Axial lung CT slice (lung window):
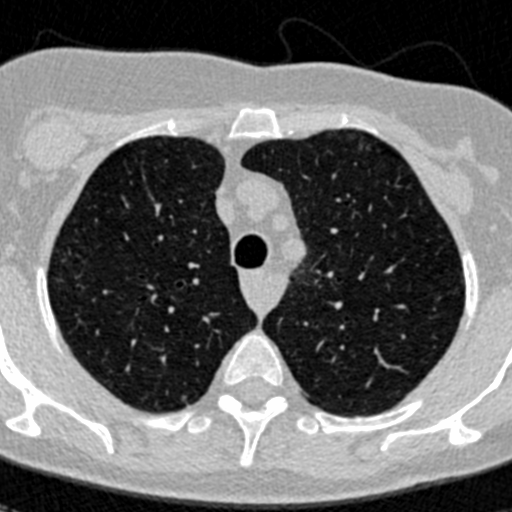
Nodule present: no